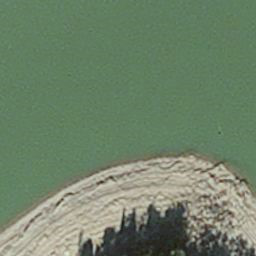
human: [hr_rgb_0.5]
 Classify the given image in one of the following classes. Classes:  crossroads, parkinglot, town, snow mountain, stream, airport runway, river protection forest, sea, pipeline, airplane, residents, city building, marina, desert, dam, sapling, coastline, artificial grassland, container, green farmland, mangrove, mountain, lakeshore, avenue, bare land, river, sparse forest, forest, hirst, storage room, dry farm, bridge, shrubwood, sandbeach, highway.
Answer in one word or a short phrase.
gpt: hirst